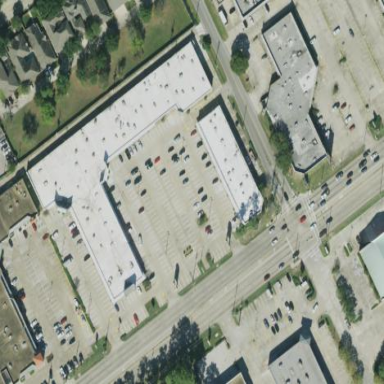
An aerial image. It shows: Retail area.